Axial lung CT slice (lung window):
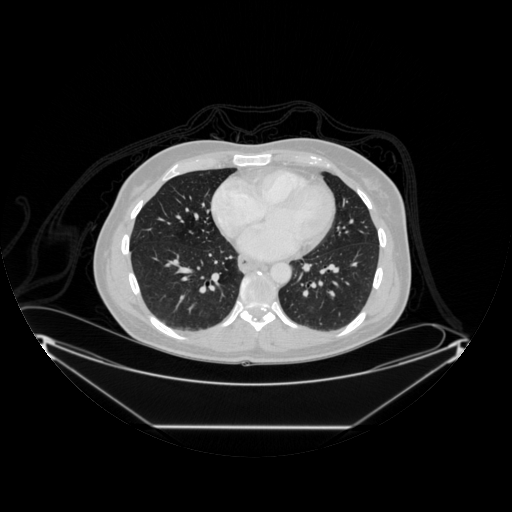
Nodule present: no